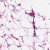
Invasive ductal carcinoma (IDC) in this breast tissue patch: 0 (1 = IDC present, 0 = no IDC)